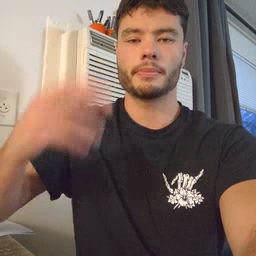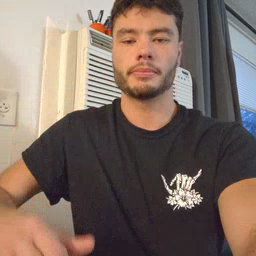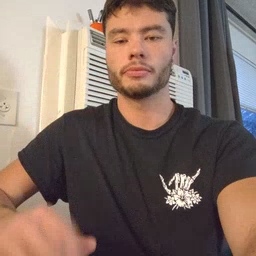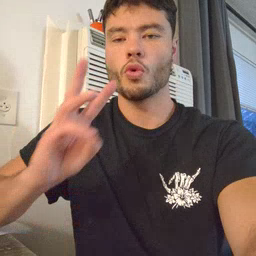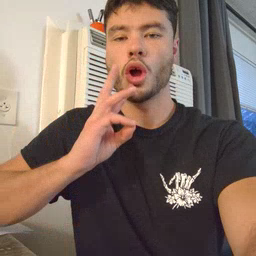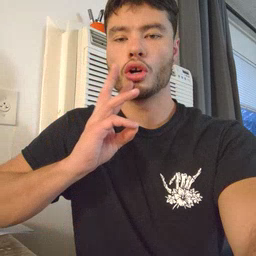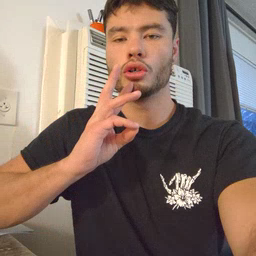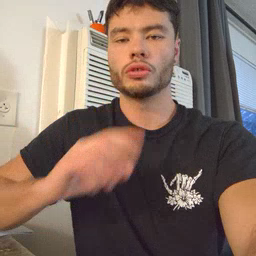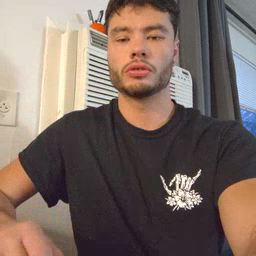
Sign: water